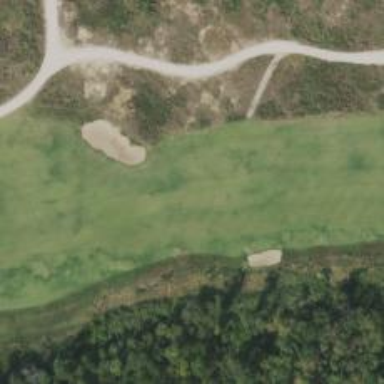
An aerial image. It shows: Golf hole.